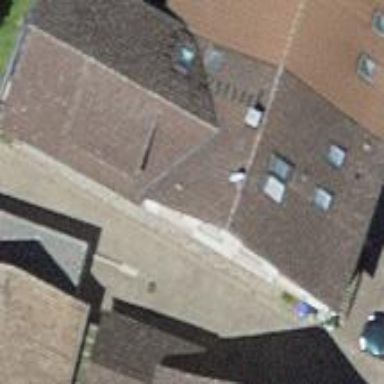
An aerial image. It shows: Terrace building.